Field crop: tomato
Growth stage: 1
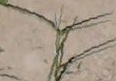
Species: cyperus